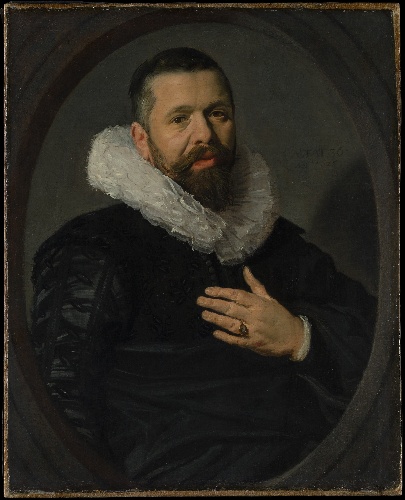
Title: Portrait of a Bearded Man with a Ruff
Artist: Frans Hals
Artist bio: Dutch, Antwerp 1582/83–1666 Haarlem
Date: 1625
Object type: Painting
Classification: Paintings
Medium: Oil on canvas
Dimensions: 30 x 25 in. (76.2 x 63.5 cm)
Department: European Paintings
Credit line: The Jules Bache Collection, 1949
Accession year: 1949
Repository: Metropolitan Museum of Art, New York, NY
Tags: Men|Portraits